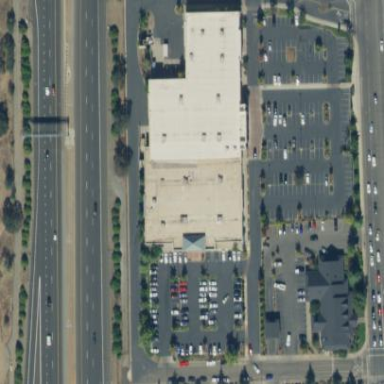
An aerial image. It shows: Retail building housing department store.